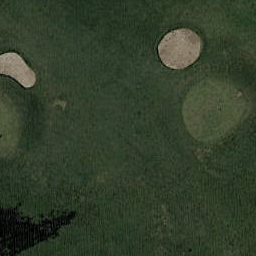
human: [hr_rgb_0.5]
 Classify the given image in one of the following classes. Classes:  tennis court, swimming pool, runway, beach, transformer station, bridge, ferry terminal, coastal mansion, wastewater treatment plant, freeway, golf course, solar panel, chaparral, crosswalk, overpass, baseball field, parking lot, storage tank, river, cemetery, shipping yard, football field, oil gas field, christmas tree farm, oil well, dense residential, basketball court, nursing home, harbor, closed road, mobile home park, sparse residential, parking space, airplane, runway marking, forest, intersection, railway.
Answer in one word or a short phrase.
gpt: golf course